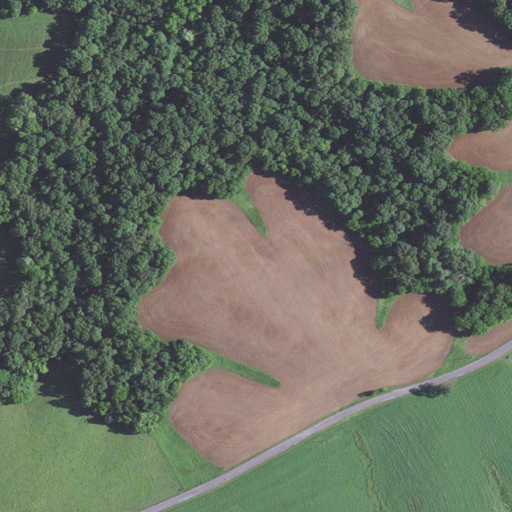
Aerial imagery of ridge(s) in Kentucky named Kirk Ridge containing deciduous forest, cultivated crops, pasture, low intensity development, open development, and grassland